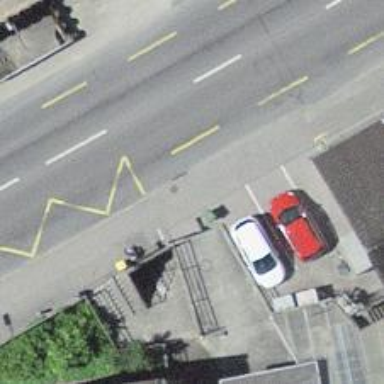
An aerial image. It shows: Post box.